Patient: sex M, age 78
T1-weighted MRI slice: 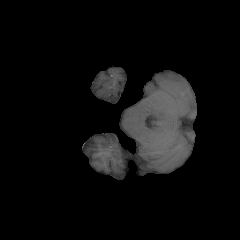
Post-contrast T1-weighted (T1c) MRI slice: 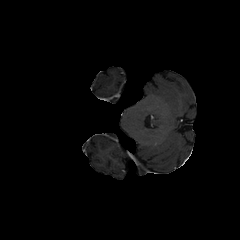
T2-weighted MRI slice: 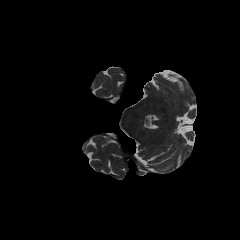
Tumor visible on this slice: no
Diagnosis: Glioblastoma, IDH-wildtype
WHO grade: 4